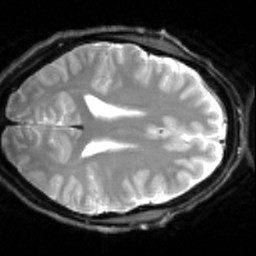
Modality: inplaneT2
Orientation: axial